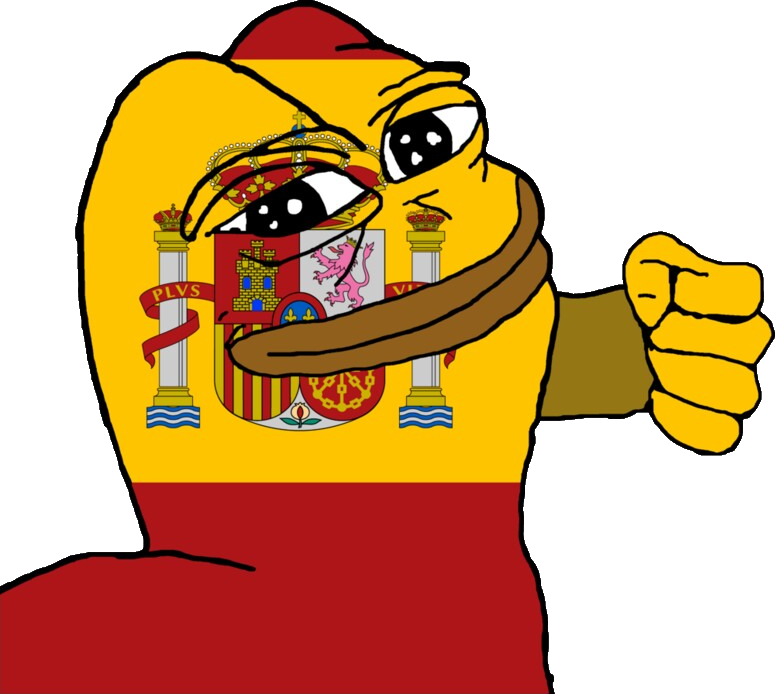
Label: 5_Pepe